Question: Hi I'm new in js and I'm trying to understand local/global scope when importing js module.
Below is my html/js file which is working.

Below is my html/js file which is not working.
<URL>
Please tell me the reason why I have to put document.querySelector~~~
and why the second one doesn't work..
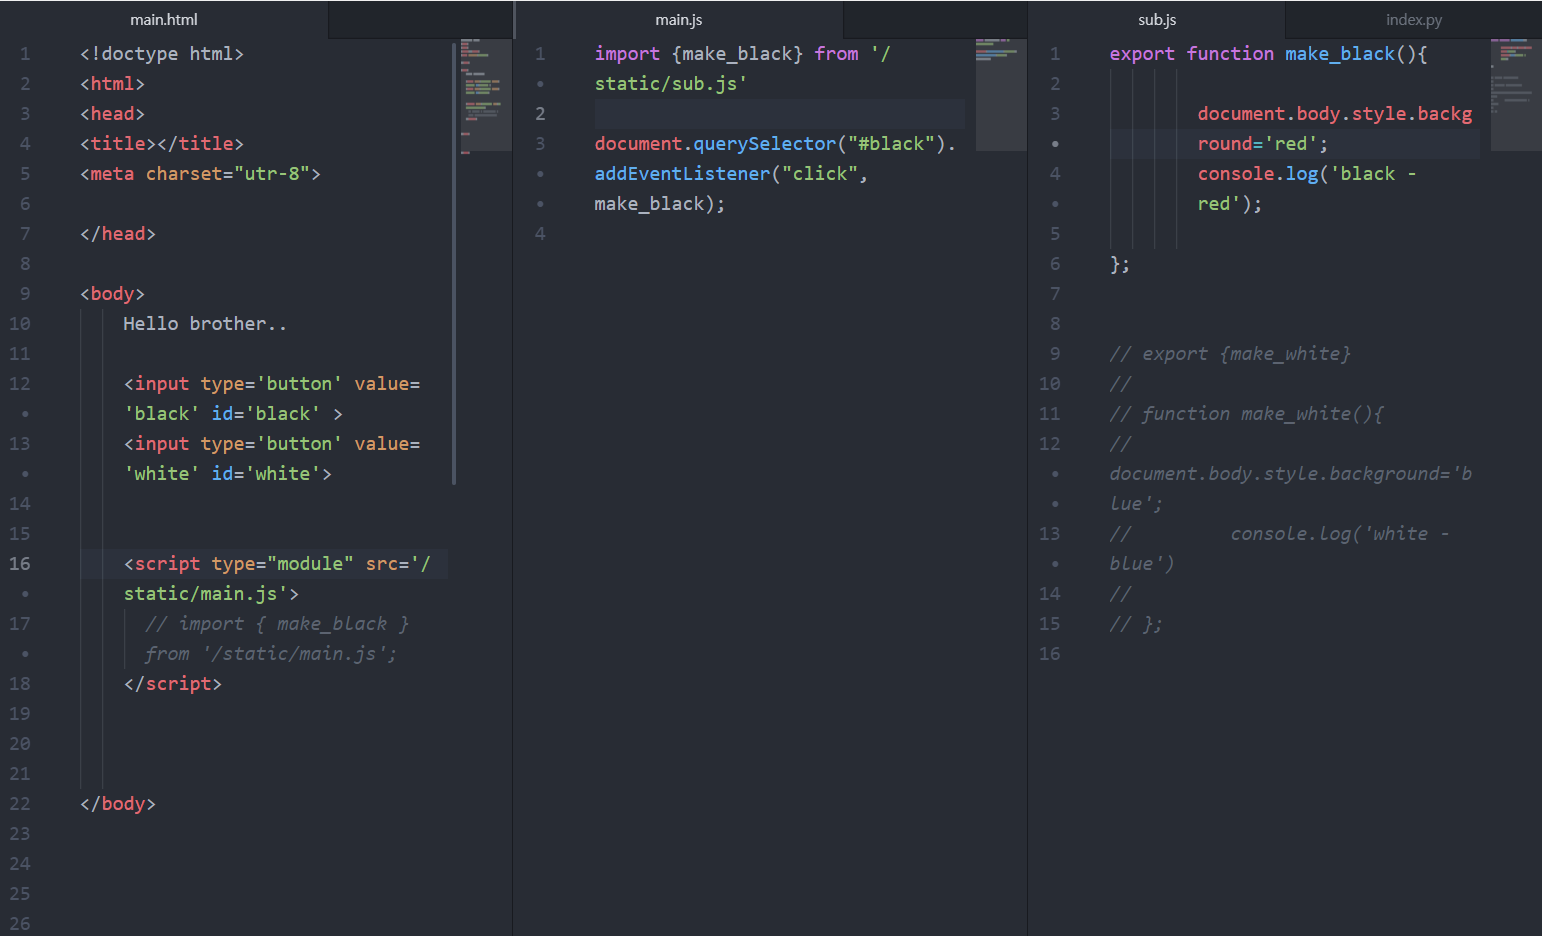
Answer: Your main.js should be:
'''
import {make_black} from "/static/sub.js";
window.make_black = make_black;
'''
When you import an external script as a module using script tags, the module code is run but exports are not accessible in anyway. You have to explicitly add them to the window, like in the example above. Then you will be able to access make_black inside your html onclick attribute.
If you wanted to export something from a module, for example:
main.js
'''
import {make_black} from "/static/sub.js";
export let mb = make_black;
'''
and then access your mb function inside your main.html, you would have to do something like this:
main.html
'''
<script type="module">
import {mb} from "/static/main.js";
// now you can use mb here, which is a reference to your make_black function
// inside sub.js
</script>
'''
If you just import an external script as a module, there is no way to access its variables in its scope. You have to either import them inside script tags with type="module" (as shown above) or explicitly make them available by assigning them to the window inside your js file (also as shown above). It's a little confusing the way that modules work in the browser!